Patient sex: F
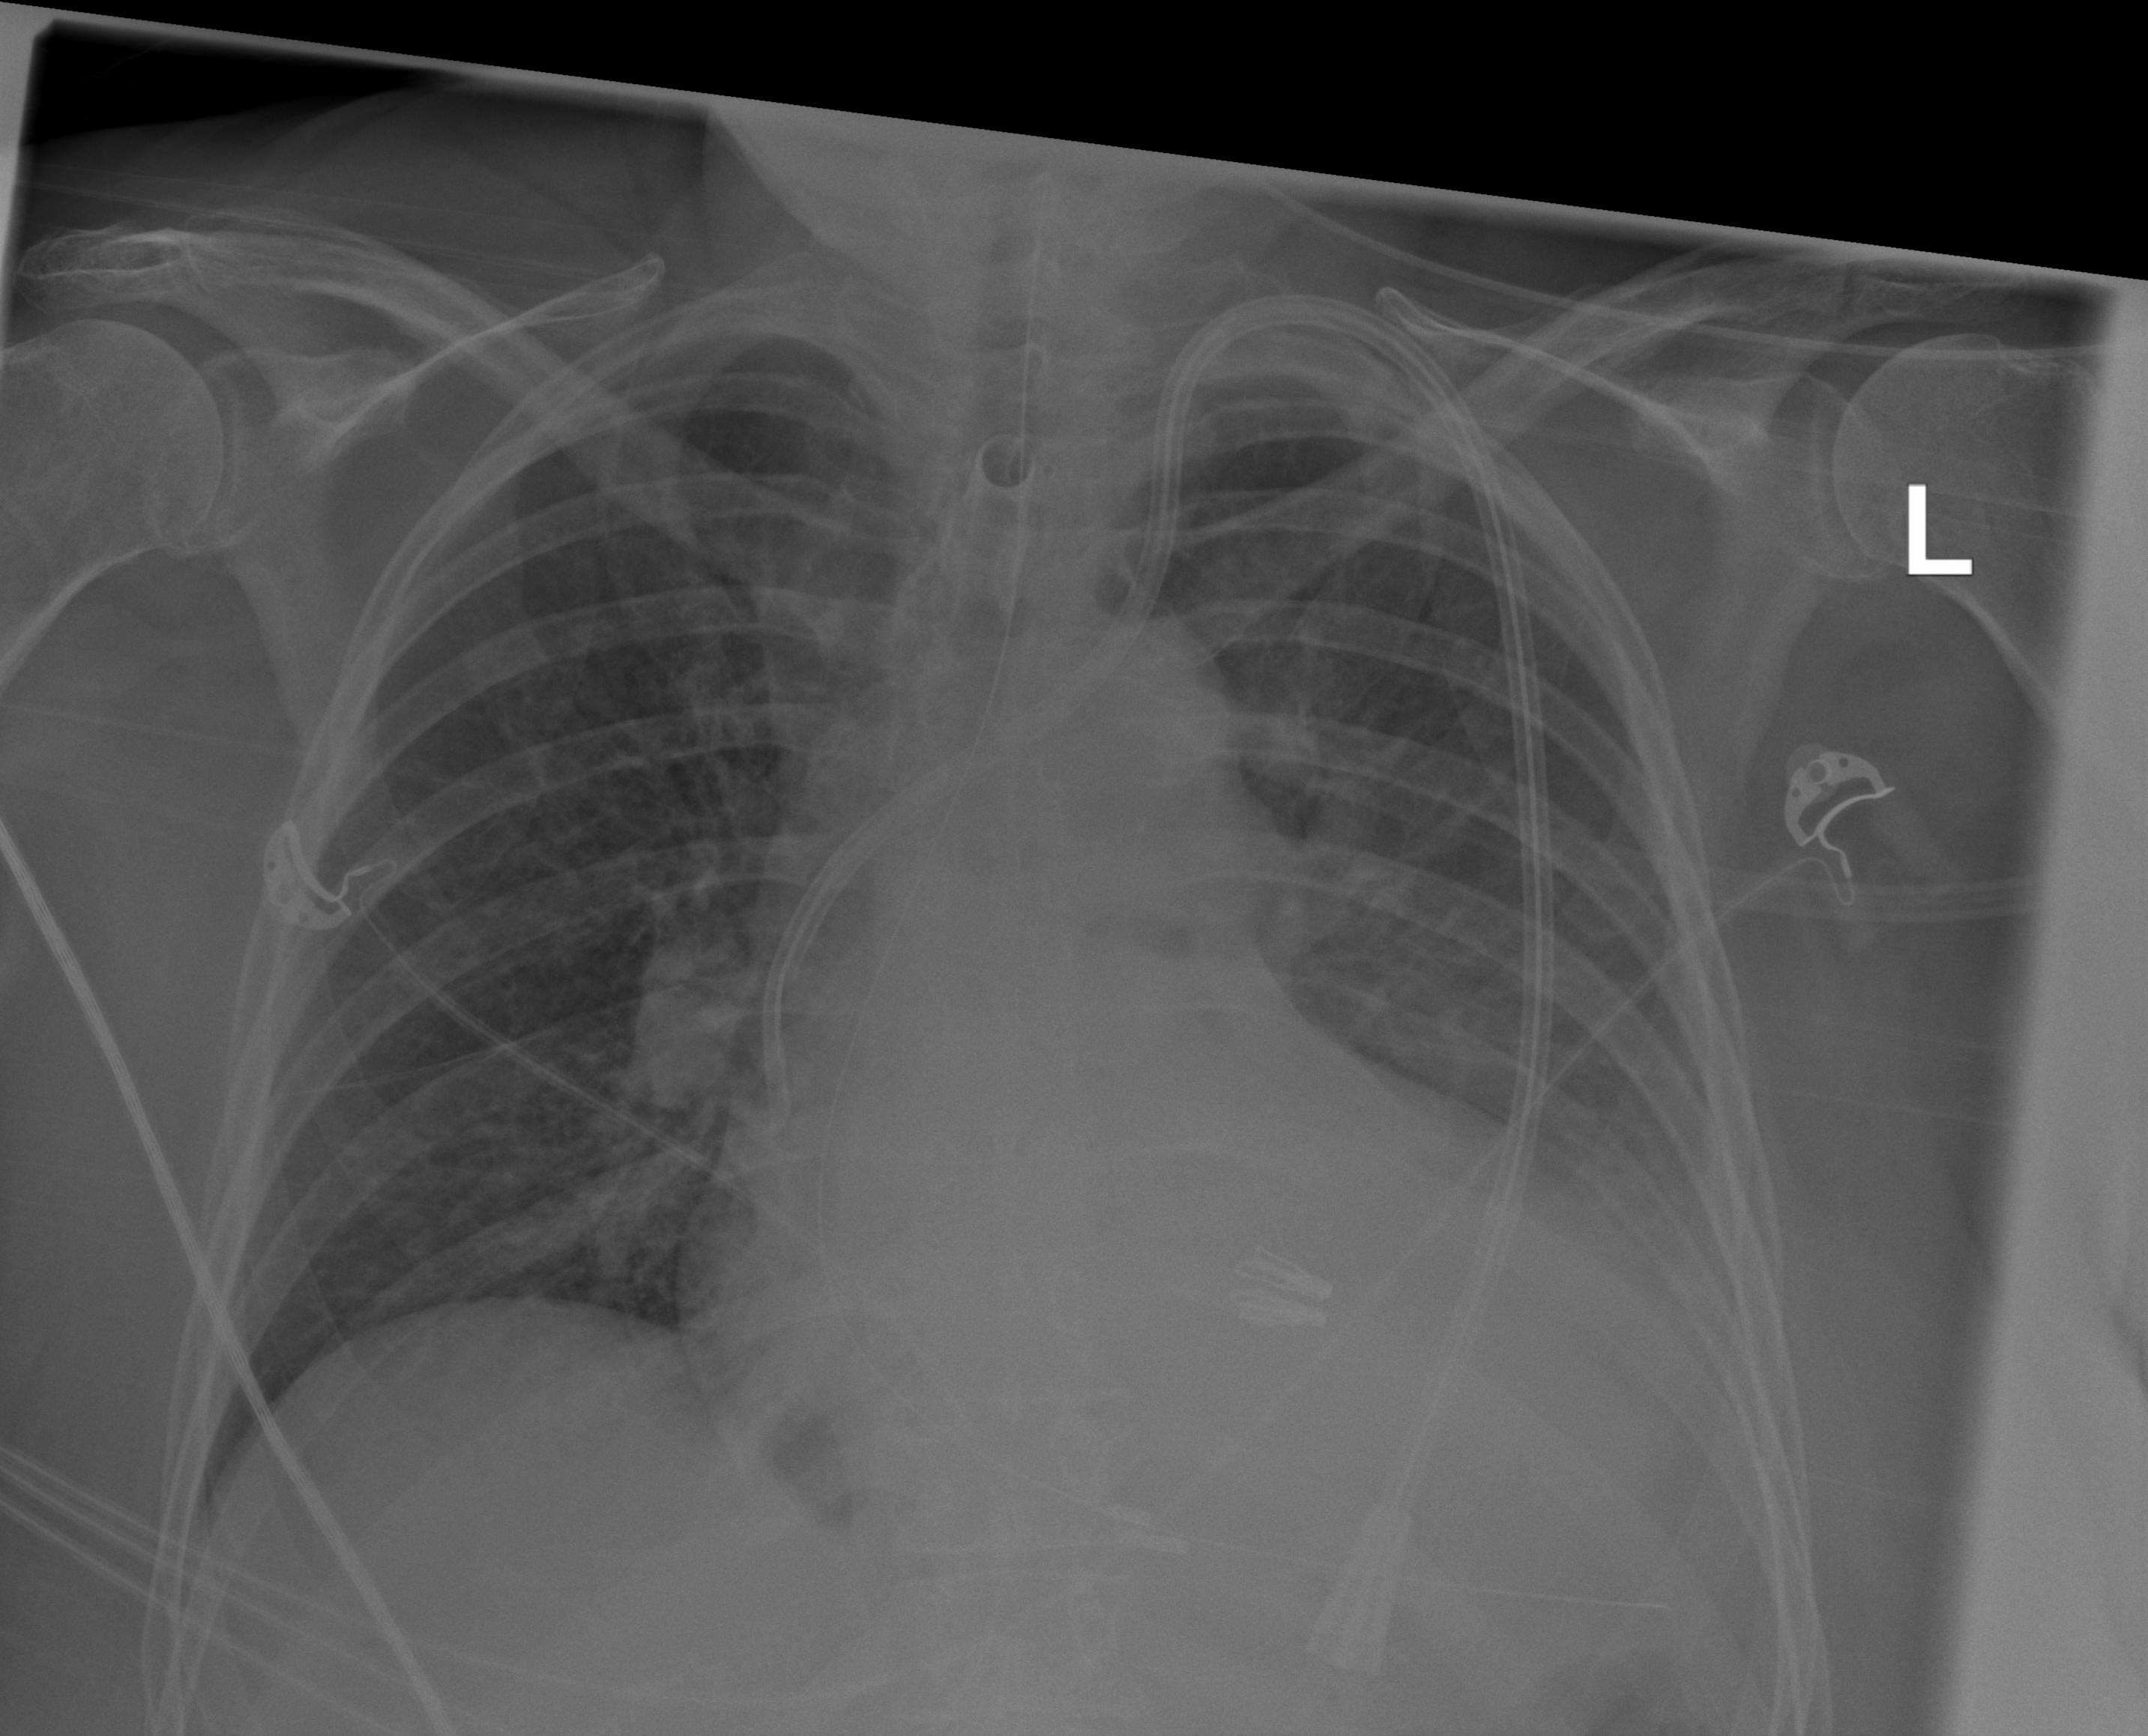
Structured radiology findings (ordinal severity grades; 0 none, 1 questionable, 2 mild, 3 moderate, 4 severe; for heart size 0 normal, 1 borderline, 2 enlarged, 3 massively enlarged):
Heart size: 2
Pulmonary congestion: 2
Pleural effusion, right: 0
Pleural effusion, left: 2
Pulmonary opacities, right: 0
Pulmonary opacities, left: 0
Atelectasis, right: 1
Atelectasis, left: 2